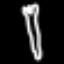
Label: fork